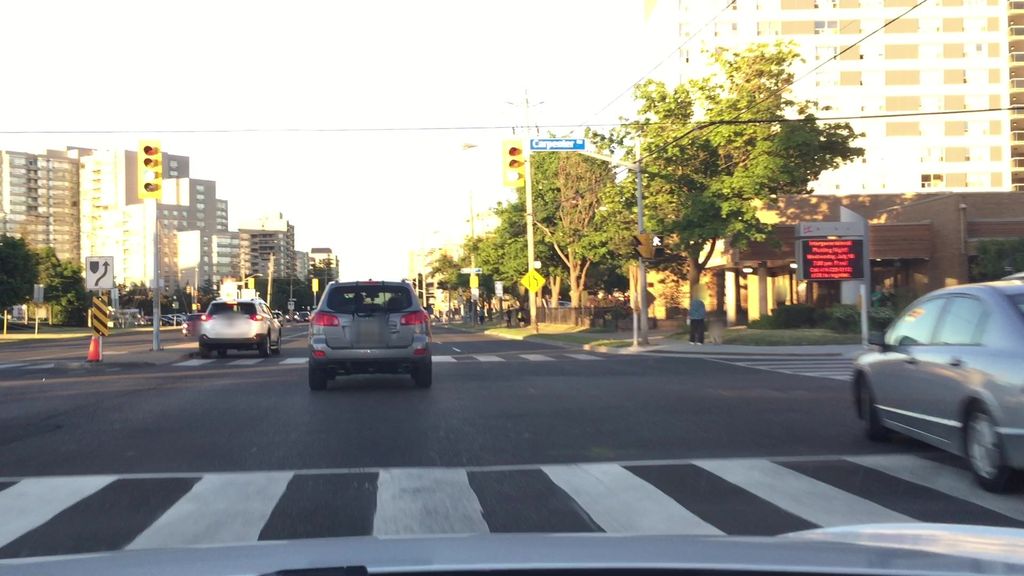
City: toronto